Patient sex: M
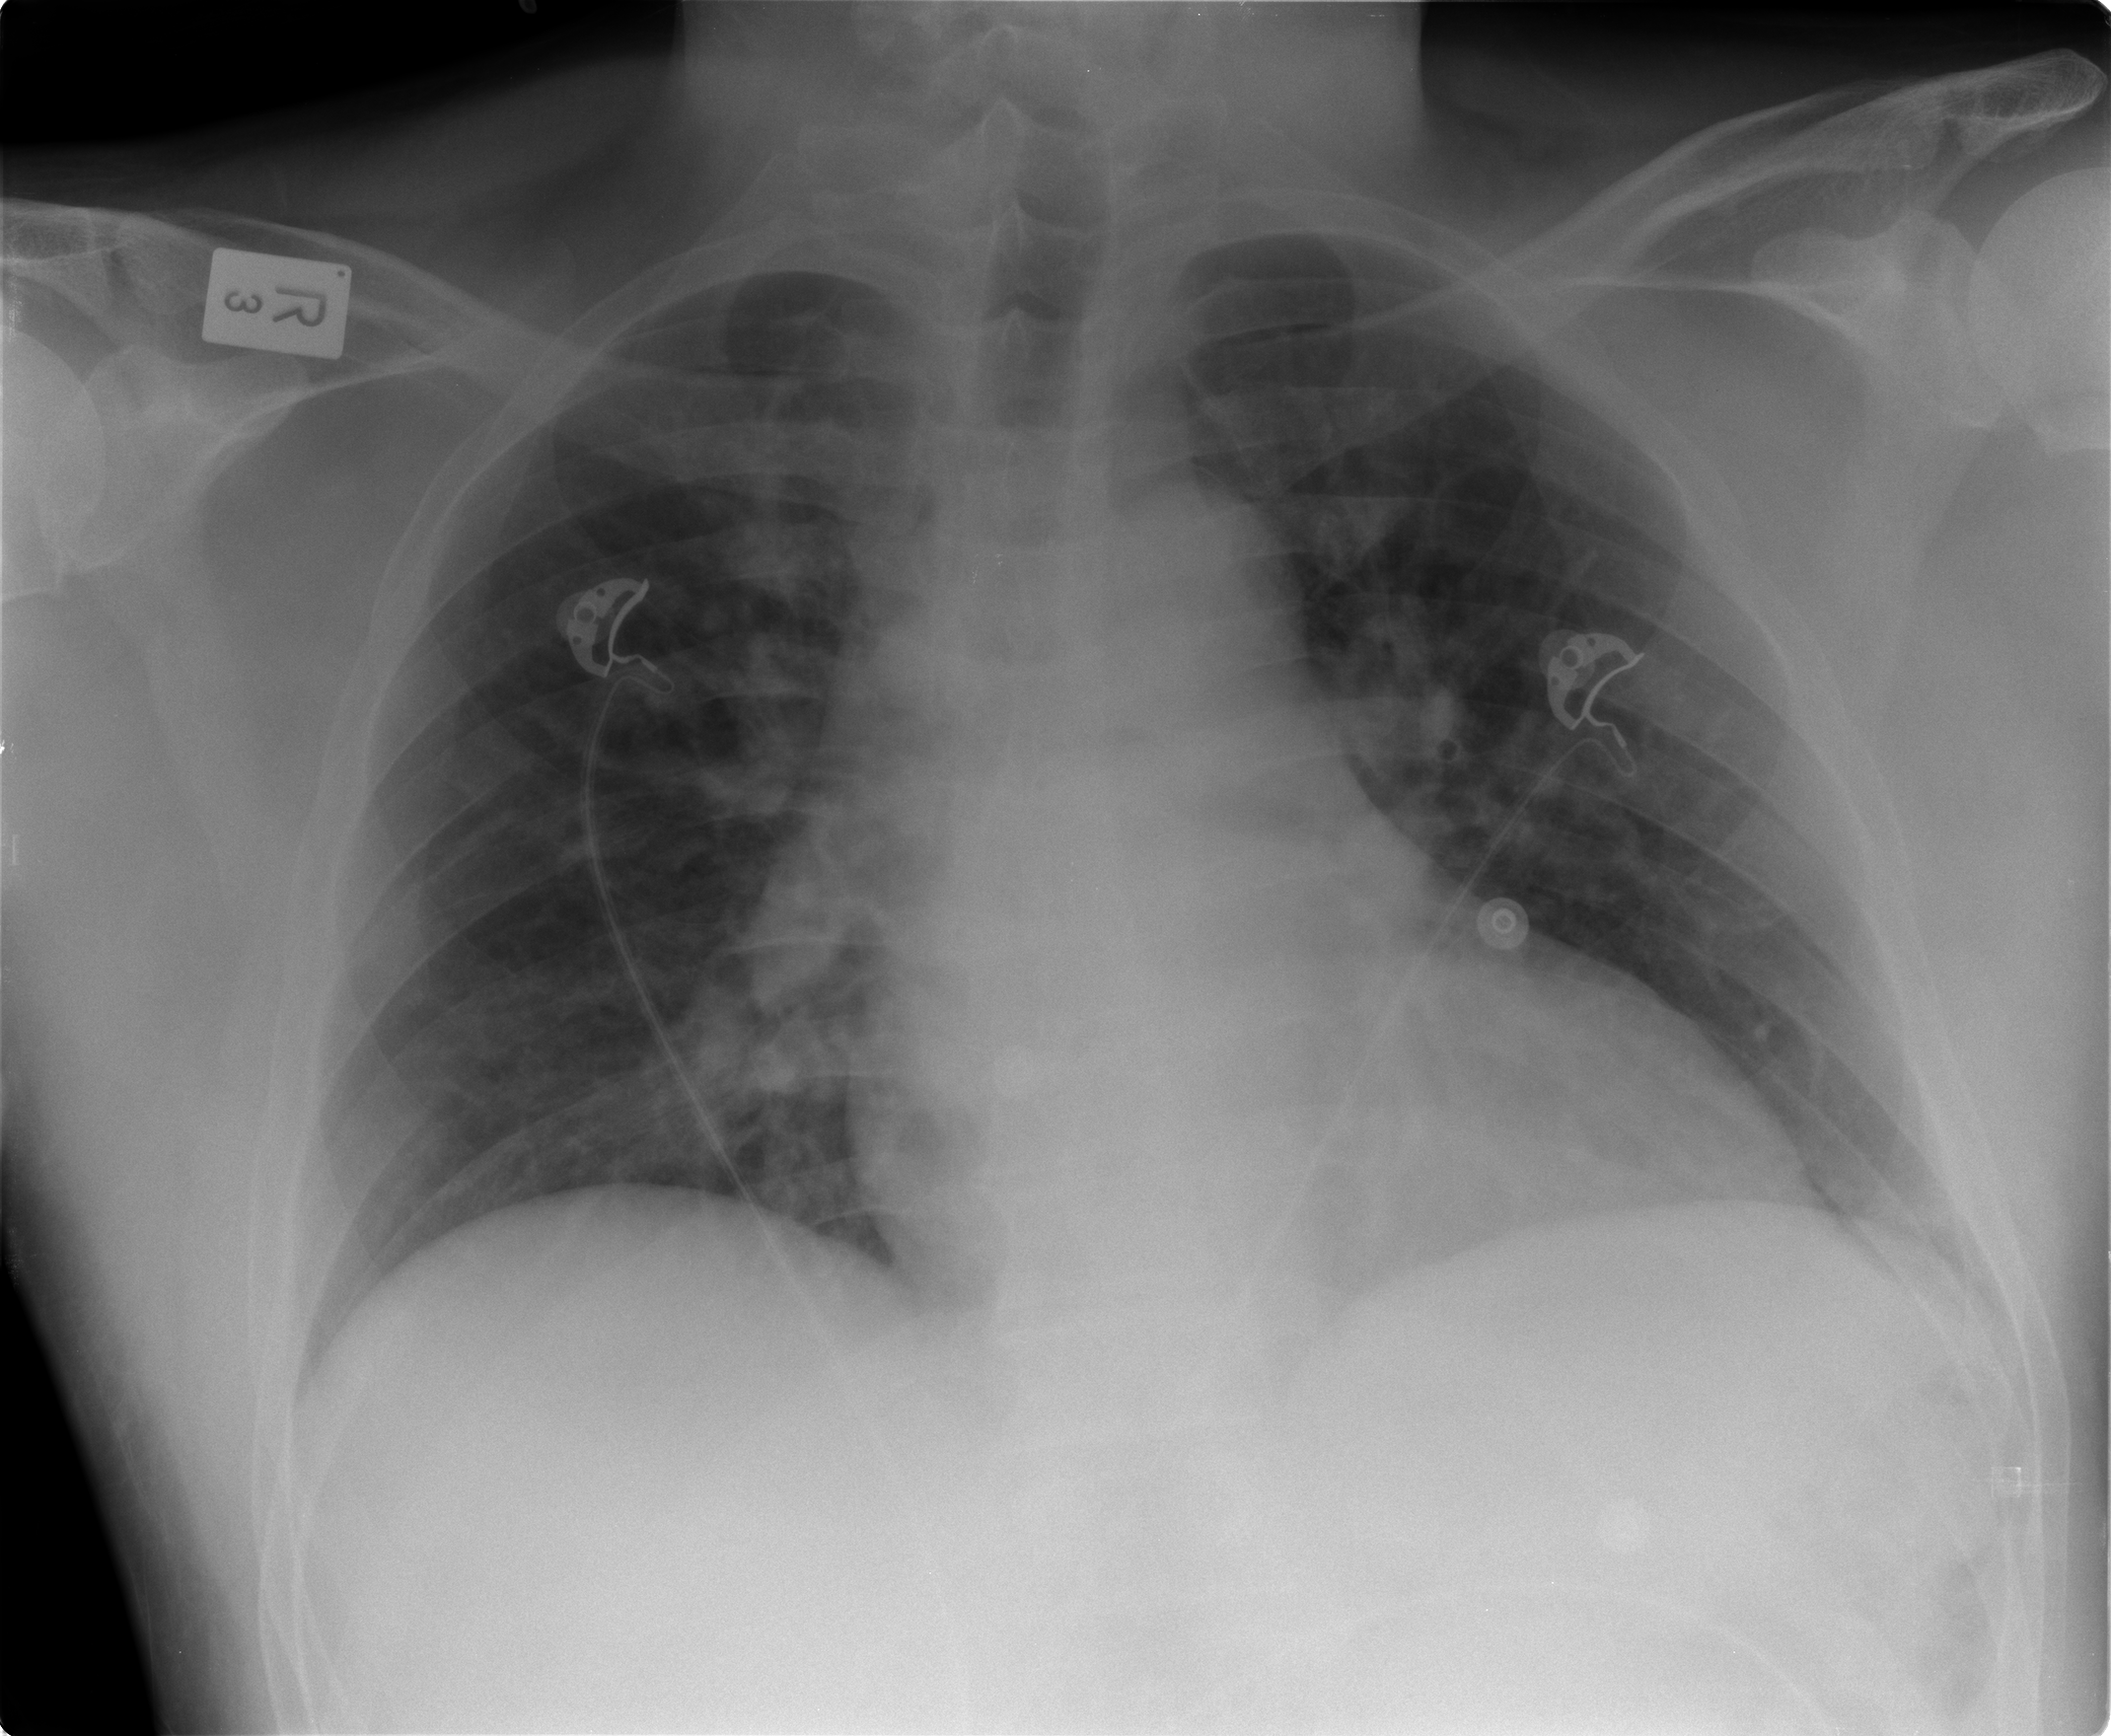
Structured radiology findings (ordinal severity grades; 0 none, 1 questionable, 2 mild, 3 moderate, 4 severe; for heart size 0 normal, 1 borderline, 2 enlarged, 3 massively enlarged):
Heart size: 0
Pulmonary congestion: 2
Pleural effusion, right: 0
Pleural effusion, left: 0
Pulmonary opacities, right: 0
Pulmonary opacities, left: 0
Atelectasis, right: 2
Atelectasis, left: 0